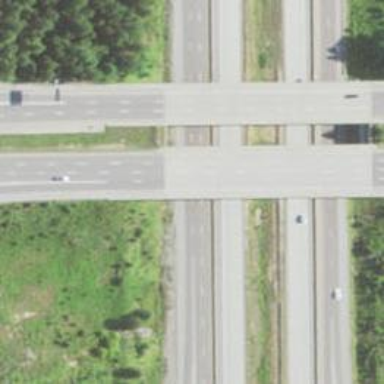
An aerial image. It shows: Asphalt road designated as trunk highway.